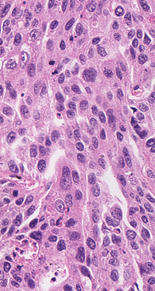
Tumor epithelial tissue: yes
Tumor-associated stroma tissue: no
Normal tissue: no